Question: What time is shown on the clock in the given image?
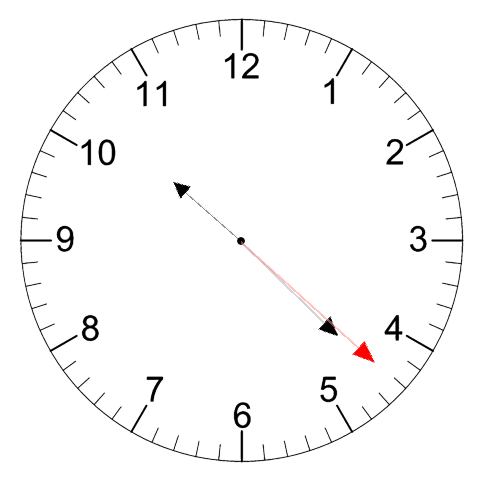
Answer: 10:22:22